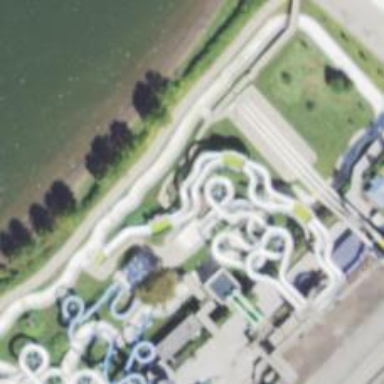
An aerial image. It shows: Canal featuring water slide attraction.